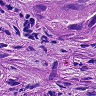
Metastatic tissue present: yes